Question: I have a Theme.Dialog activity that presents a list of devices to a user. the activity uses a ListView with a dynamically created ArrayAdapter to display the list of devices. For some reason however, the ListView (and thus the activity itself) isn't resizing to wrap it's content correctly. Instead, it acts as if it's got a set width of about half the screen (and this persists across devices with different screen sizes). I can't for the life of my figure out where this is set, though.
Can anyone see what I'm missing?
(I've tried to strip the irrelevent bits out of the following code)
Here's my activity:
'''
public class DeviceListActivity extends Activity {
@Override
protected void onCreate(Bundle savedInstanceState) {
super.onCreate(savedInstanceState);
// Setup the window
setContentView(R.layout.device_list);
// Initialize array adapters
mPairedDevicesArrayAdapter = new ArrayAdapter<String>(this, R.layout.device_name);
// Find and set up the ListView for paired devices
ListView pairedListView = (ListView) findViewById(R.id.paired_devices);
pairedListView.setAdapter(mPairedDevicesArrayAdapter);
//the following doesn't do anything
//getWindow().setLayout(LayoutParams.WRAP_CONTENT, LayoutParams.WRAP_CONTENT);
mPairedDevicesArrayAdapter.add("asdfasdfa");
}
}
'''
Here is device_list.xml:
'''
<?xml version="1.0" encoding="UTF-8"?>
<LinearLayout xmlns:android="http://schemas.android.com/apk/res/android"
android:layout_width="wrap_content"
android:layout_height="fill_parent"
android:orientation="vertical" >
<ListView
android:id="@id/paired_devices"
android:layout_width="wrap_content"
android:layout_height="fill_parent"
android:stackFromBottom="true"
android:background="#0000FF"/>
<!-- the colour shows the listview stretching wider than the text it contains -->
</LinearLayout>
'''
Here's the relevant portion of my AndroidManifest.xml:
'''
<activity
android:name=".DeviceListActivity"
android:configChanges="keyboardHidden|orientation"
android:label="too wide"
android:theme="@android:style/Theme.Dialog">
</activity>
'''
And here's device_name.xml (which is used to initialize the ArrayAdapter:
'''
<?xml version="1.0" encoding="UTF-8"?>
<TextView xmlns:android="http://schemas.android.com/apk/res/android"
android:layout_width="wrap_content"
android:layout_height="wrap_content"
android:padding="5.0dip"
android:textSize="18.0sp" />
'''
And if you've stuck with reading the question until now, I'm grateful already.
Here's the end result (with the rest of my app in the background):

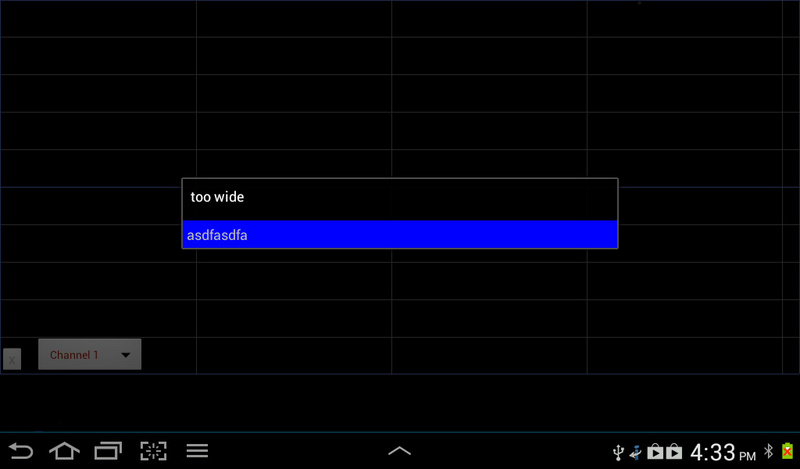
Answer: I realize that this is essentially a closed question but I believe that by setting windowIsFloating to true in a theme as seen in this answer <URL> your problem will be fixed.